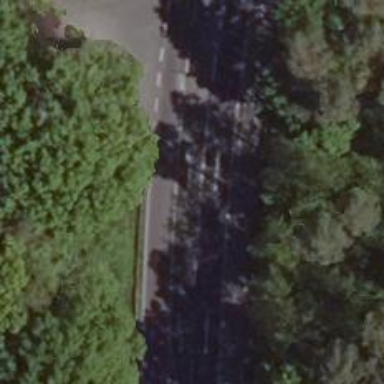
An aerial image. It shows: Primary road with asphalt surface.